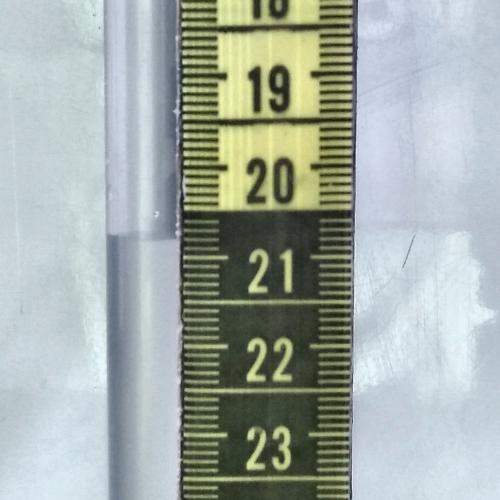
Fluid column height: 20.8 cm